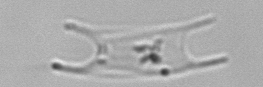
Label: Eucampia